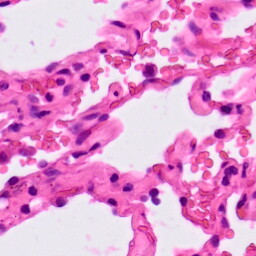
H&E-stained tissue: Lung